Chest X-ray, PA view. Patient: 50 years old, sex M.
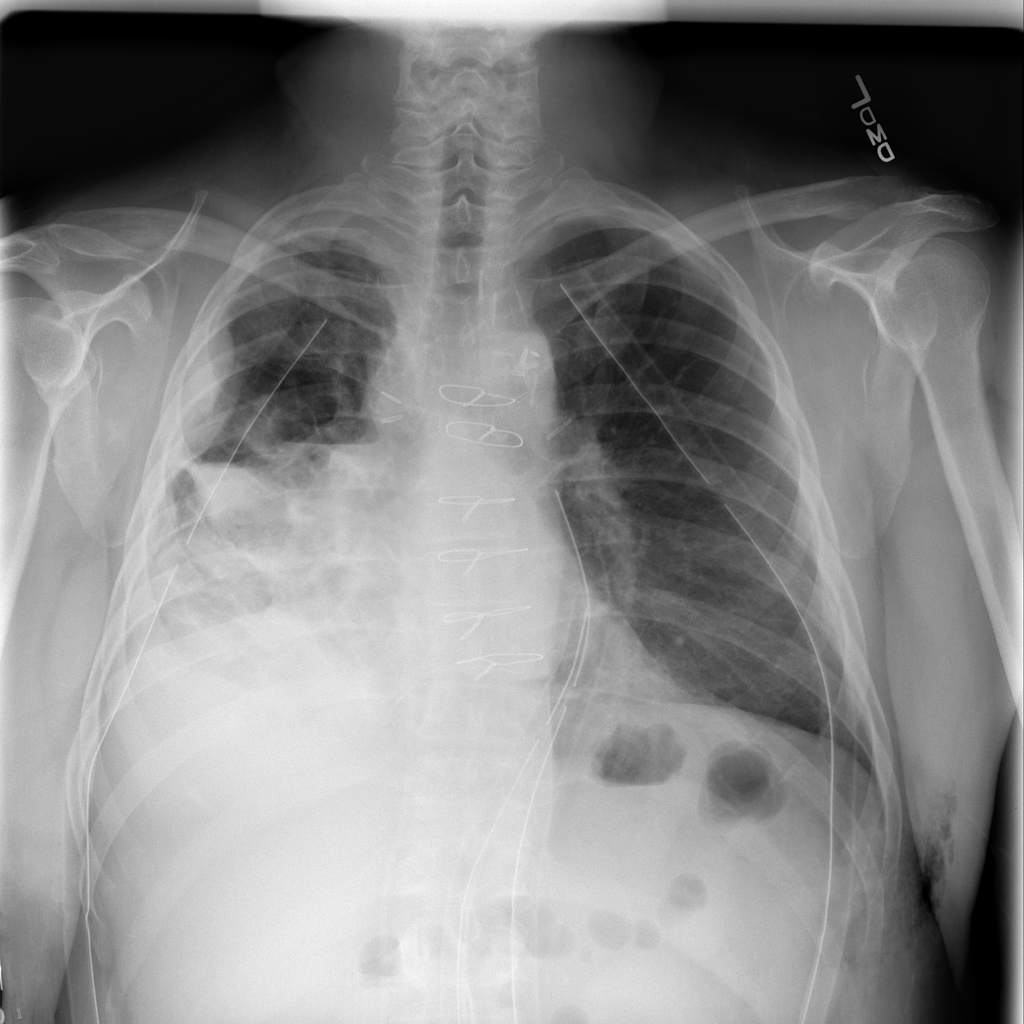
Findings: Effusion, Infiltration, Pleural_Thickening